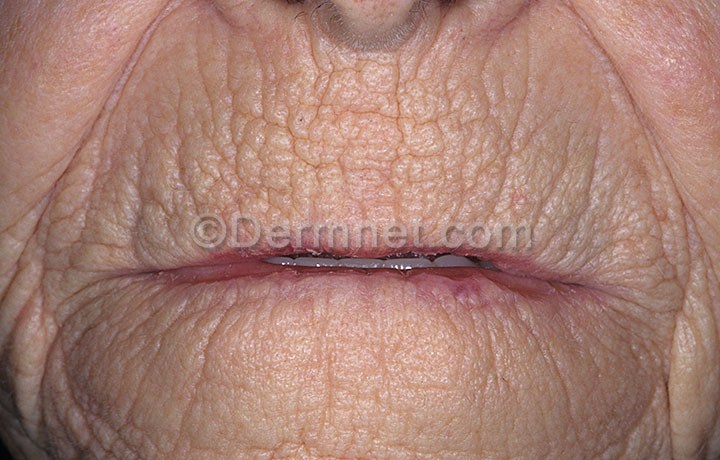
Disease: Light Diseases and Disorders of Pigmentation